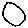
Label: circle